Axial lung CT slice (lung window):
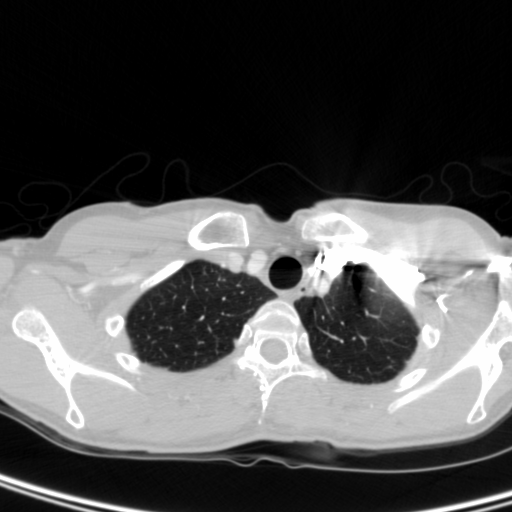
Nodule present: no